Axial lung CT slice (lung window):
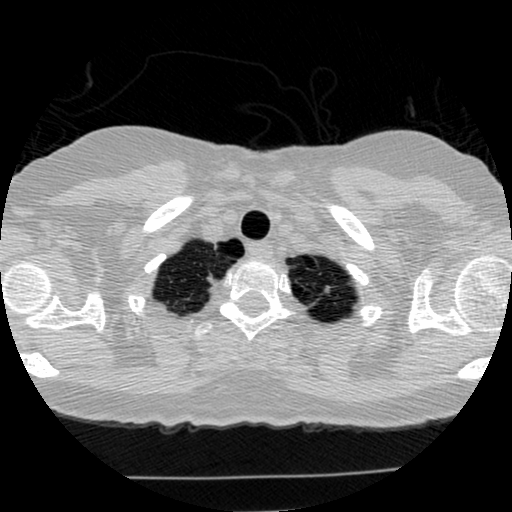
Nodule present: no